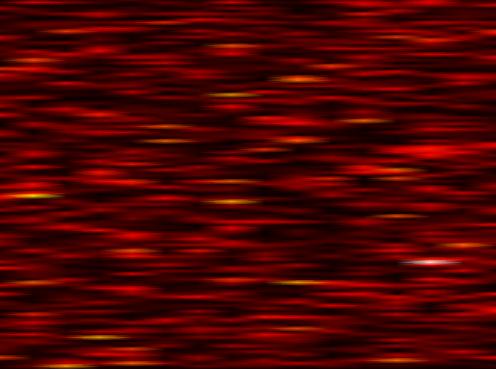
Label: FOFDM